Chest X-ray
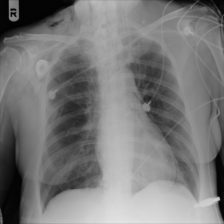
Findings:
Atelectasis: negative
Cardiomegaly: negative
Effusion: negative
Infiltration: negative
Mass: negative
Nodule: negative
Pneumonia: negative
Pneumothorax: negative
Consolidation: negative
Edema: negative
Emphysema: negative
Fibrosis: negative
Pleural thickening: negative
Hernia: negative